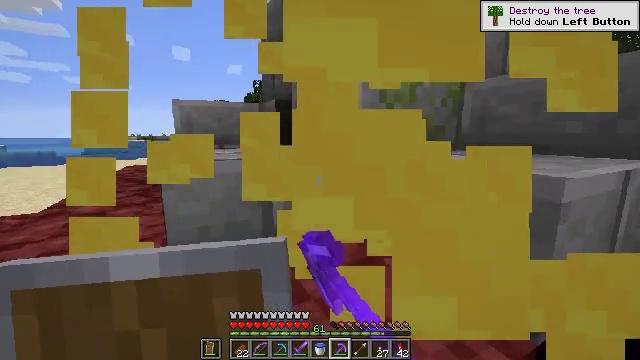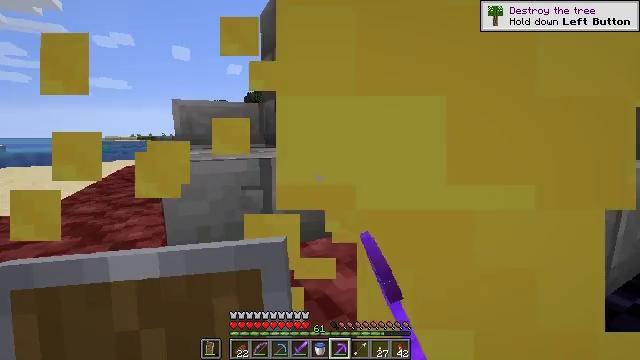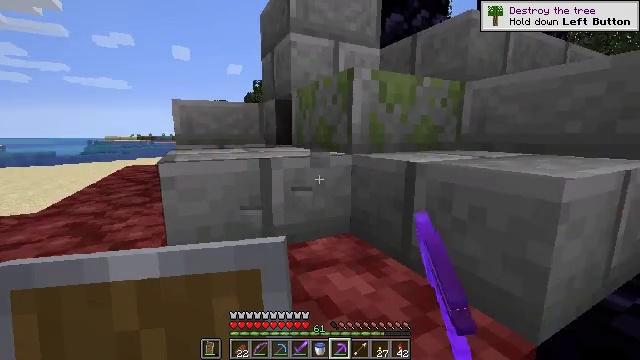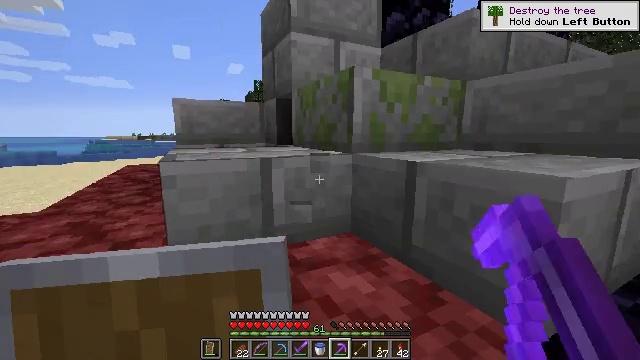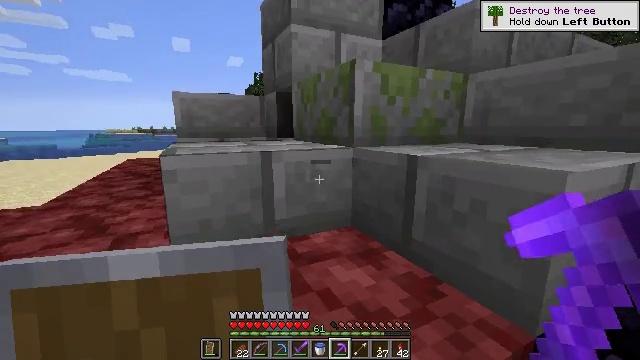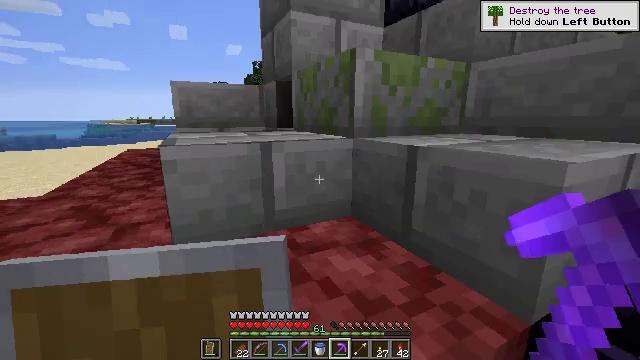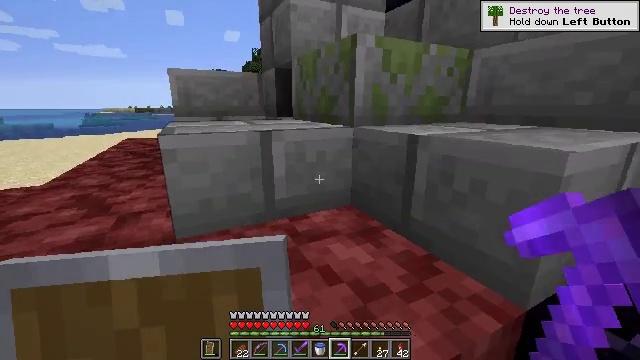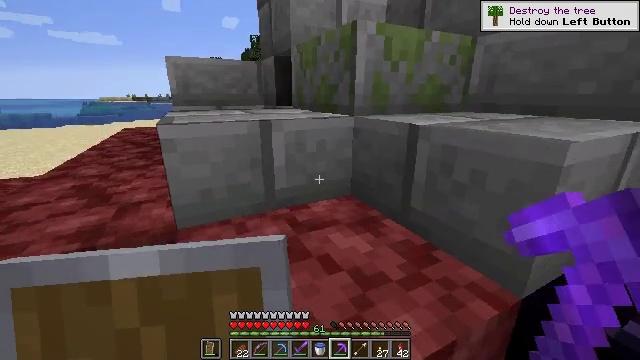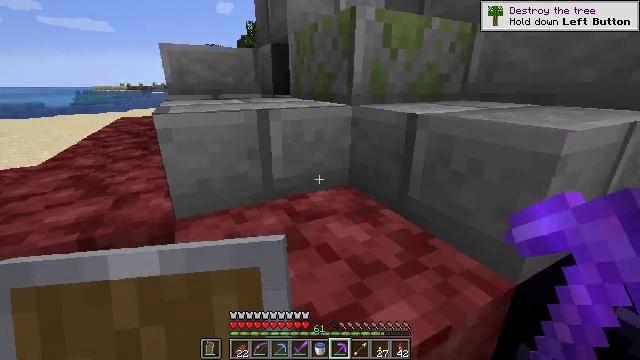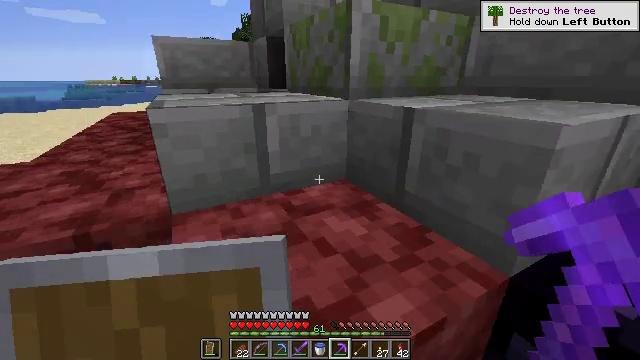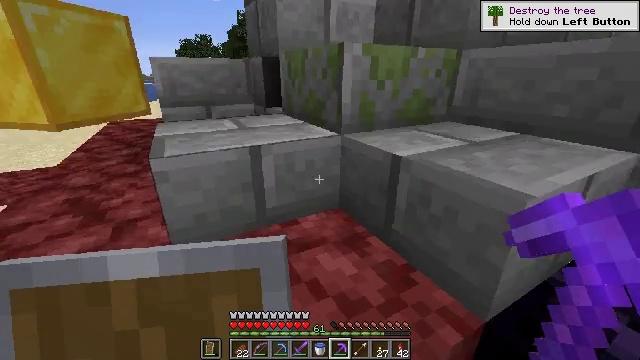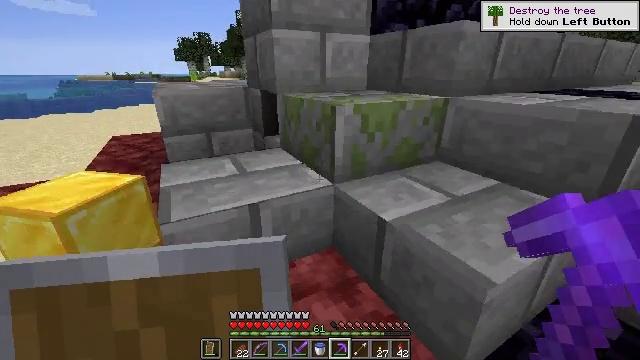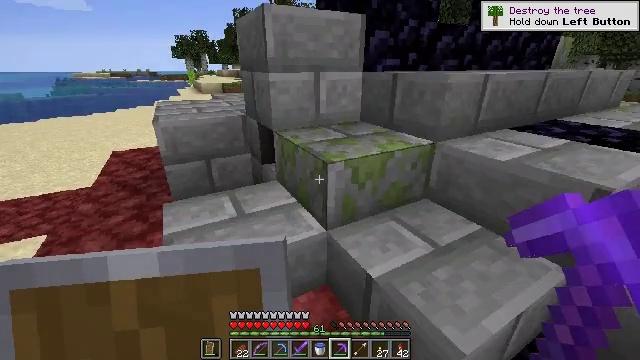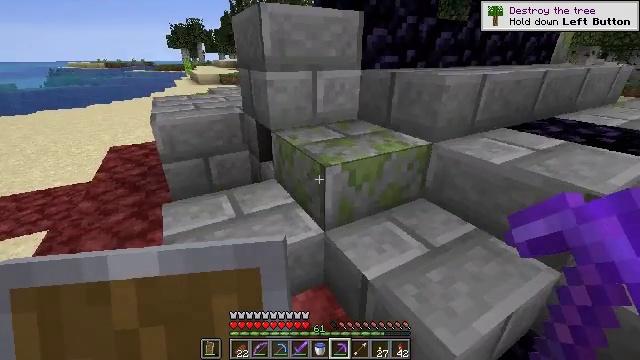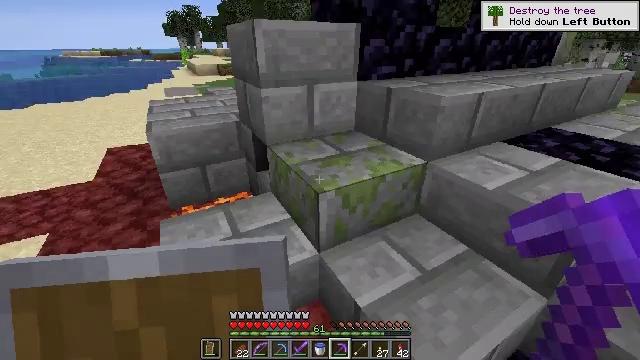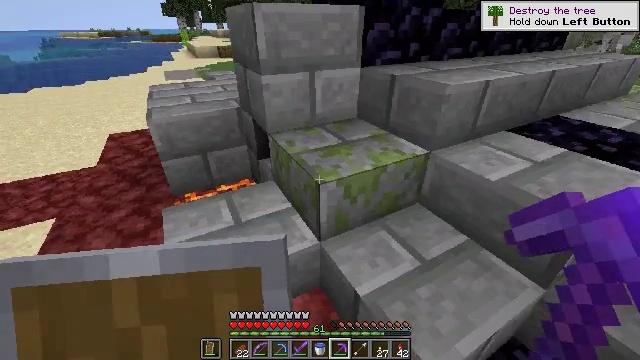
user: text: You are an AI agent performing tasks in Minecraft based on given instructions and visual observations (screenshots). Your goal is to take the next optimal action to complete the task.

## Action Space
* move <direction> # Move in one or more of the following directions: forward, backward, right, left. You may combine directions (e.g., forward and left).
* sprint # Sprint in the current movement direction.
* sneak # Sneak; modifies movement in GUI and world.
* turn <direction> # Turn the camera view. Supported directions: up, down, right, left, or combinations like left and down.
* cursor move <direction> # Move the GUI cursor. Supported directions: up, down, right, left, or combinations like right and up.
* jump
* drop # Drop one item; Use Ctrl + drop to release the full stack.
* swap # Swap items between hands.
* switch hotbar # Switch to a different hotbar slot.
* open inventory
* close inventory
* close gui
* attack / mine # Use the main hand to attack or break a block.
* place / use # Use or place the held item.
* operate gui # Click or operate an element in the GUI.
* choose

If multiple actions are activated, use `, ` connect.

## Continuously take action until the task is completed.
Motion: motion action
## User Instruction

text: Mine the crying obsidian block.
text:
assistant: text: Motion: no_op
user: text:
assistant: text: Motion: no_op
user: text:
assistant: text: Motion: no_op
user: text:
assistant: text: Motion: turn down
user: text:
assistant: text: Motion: turn down
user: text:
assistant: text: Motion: turn down
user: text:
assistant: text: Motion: turn down
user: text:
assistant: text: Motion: turn down
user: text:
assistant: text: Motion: turn down
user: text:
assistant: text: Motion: move forward, jump
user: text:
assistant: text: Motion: move forward, jump
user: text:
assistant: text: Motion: move forward, jump
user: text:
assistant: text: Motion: move forward, turn down, jump
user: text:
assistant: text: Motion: move forward, turn down
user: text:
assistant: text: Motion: move forward, turn down
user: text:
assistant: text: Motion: turn left and down
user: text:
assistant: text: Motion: turn left and down
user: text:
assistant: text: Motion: turn left and down
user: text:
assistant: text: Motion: turn left and down
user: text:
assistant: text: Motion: turn left and down
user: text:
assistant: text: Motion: turn left and down
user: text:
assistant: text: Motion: turn left and down
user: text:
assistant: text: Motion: turn left
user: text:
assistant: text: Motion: turn left and down
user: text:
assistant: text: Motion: turn left and down
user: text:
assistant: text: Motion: turn left
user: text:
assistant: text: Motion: no_op
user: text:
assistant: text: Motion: no_op
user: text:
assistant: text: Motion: no_op
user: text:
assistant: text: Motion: no_op